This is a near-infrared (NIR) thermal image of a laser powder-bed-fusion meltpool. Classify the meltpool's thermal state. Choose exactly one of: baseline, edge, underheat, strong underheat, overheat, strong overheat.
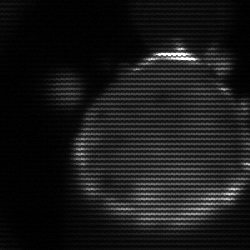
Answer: edge